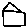
Label: house